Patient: sex M, age 37
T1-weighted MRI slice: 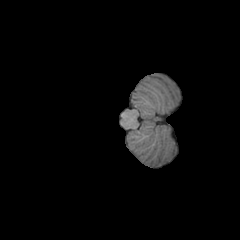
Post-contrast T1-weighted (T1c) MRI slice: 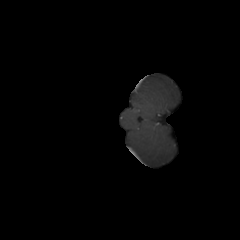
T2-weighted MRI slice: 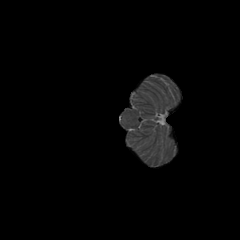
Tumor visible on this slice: no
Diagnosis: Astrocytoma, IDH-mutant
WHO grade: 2